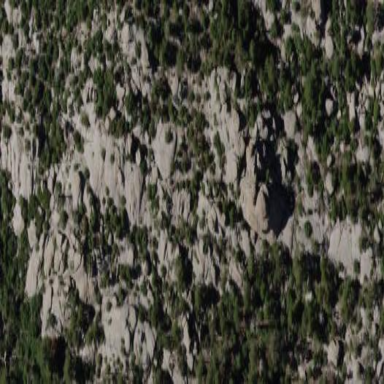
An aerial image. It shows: Landscape dominated by bare rock.